Field crop: maize
Growth stage: 2
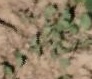
Species: convolvulus